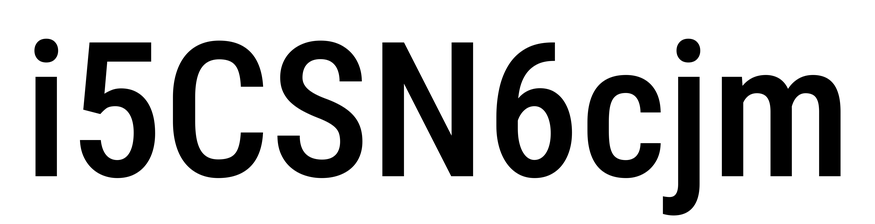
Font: Roboto_Condensed_Medium